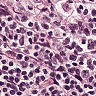
Metastatic tissue present: no